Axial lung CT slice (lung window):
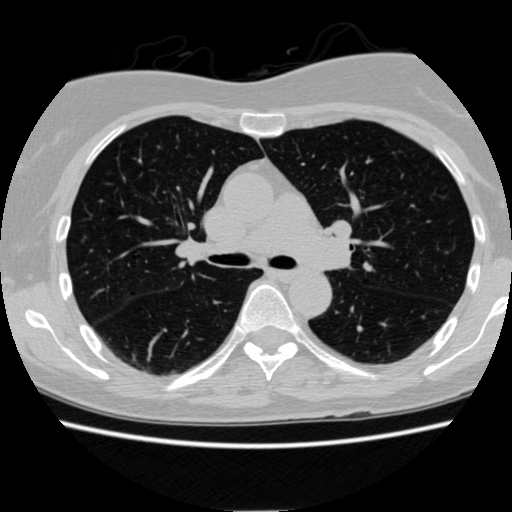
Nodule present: no